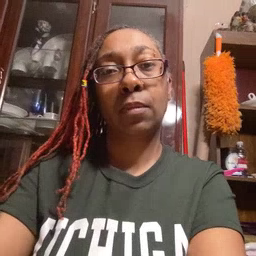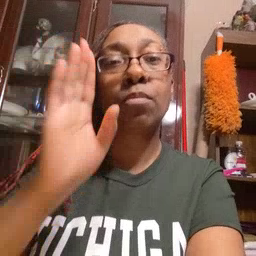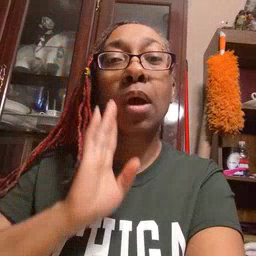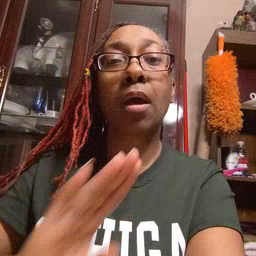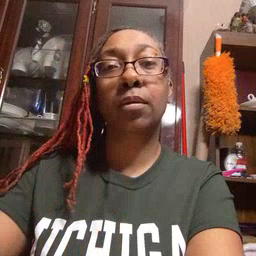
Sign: down